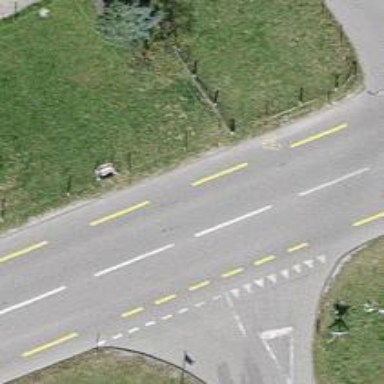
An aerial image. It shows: Secondary road with designated cycle lane.